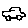
Label: car